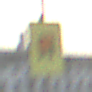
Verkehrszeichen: KennzeichnungspflichtigeFahrzeugeGefaehrlicheGueterOhnePfeilsymbol
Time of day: SunriseSunset
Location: Outdoor (Urban)
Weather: PartlyCloudy
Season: NotSpecified
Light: Natural